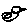
Label: bird